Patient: sex F, age 49
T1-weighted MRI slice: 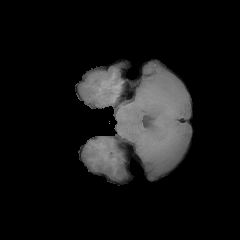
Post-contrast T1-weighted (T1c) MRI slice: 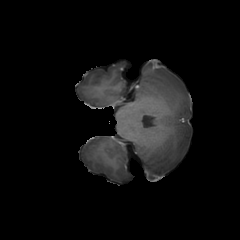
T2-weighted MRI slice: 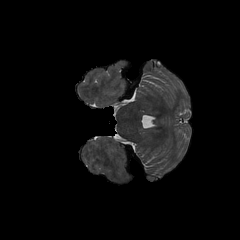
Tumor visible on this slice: no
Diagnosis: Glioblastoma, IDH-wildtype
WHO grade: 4